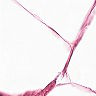
Metastatic tissue present: no